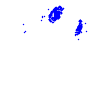
Particle: electron